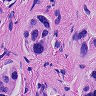
Metastatic tissue present: yes